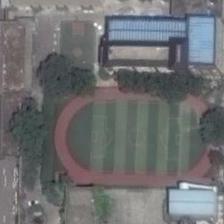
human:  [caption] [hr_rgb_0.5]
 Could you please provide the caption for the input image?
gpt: soccer field turf is new and smooth, with a swimmng pool aside .

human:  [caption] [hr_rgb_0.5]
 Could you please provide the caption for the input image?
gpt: some buildings and several green trees are around a playground and a basketball field .

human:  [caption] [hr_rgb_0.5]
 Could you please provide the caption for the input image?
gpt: a playground is surrounded by some green trees and buildings .

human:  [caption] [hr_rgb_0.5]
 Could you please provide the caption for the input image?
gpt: a playground is surrounded by many green trees and buildings .

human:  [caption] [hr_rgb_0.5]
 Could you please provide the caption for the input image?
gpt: a playground is surrounded by some green trees and buildings .